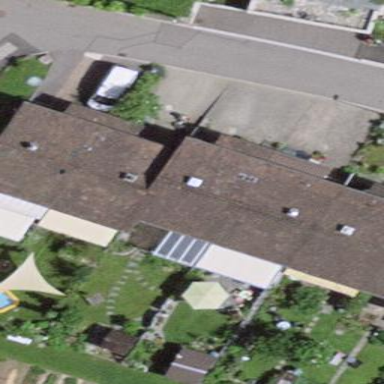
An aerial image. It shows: Terrace building.